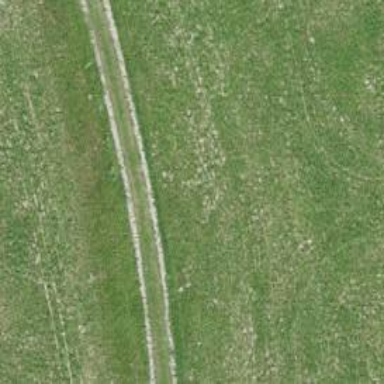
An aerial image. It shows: Grass track.